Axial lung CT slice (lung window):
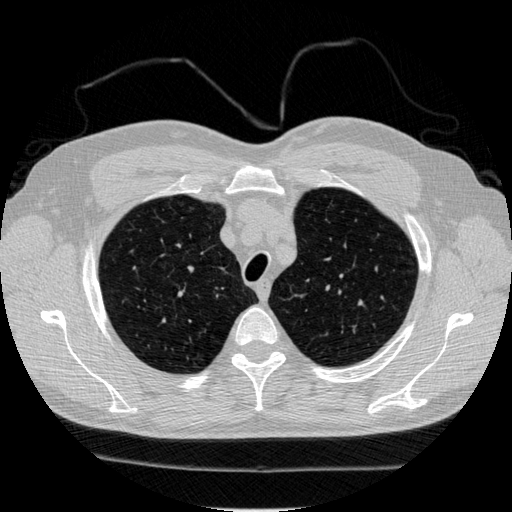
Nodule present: no